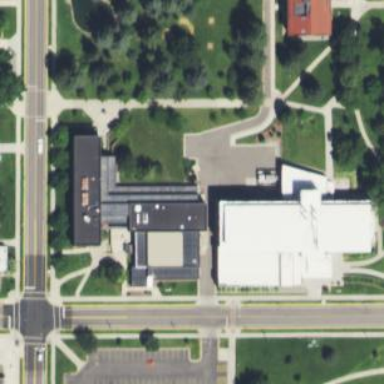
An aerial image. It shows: University building.